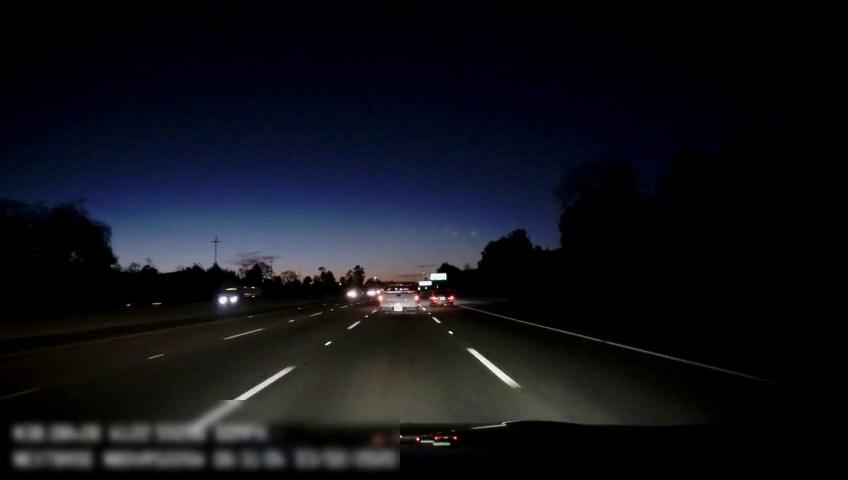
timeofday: Night
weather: Other
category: Drivable Space
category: Vehicles | Truck
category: Vehicles | Car
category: Vehicles | Car
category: Lanes | Alternate Lane
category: Lanes | Alternate Lane
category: Lanes | Alternate Lane
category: Lanes | Alternate Lane
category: Lanes | Alternate Lane
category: Traffic | Signs
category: Traffic | Signs